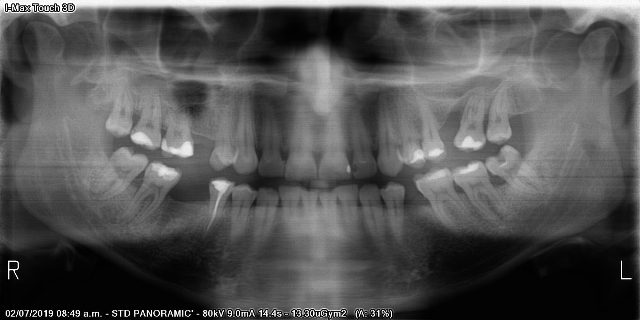
adult